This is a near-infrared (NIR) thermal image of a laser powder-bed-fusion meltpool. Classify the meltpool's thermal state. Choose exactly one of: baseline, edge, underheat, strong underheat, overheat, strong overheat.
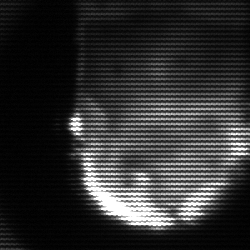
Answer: baseline